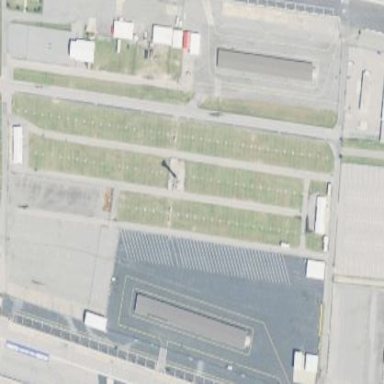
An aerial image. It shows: Asphalt raceway designed for motor sports.